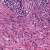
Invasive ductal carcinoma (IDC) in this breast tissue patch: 1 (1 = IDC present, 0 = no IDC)